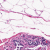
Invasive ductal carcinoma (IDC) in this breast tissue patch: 0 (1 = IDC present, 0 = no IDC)